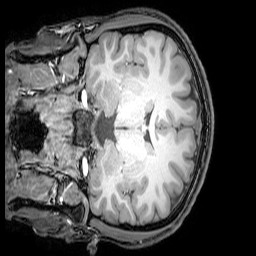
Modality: T1w
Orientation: coronal
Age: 24
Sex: male
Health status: healthy
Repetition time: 0.081 s
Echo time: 0.037 s